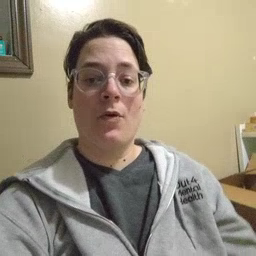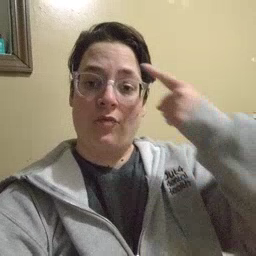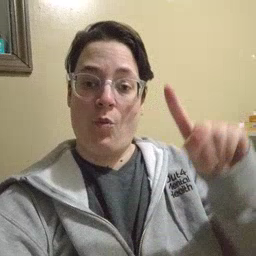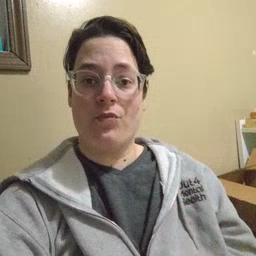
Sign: for